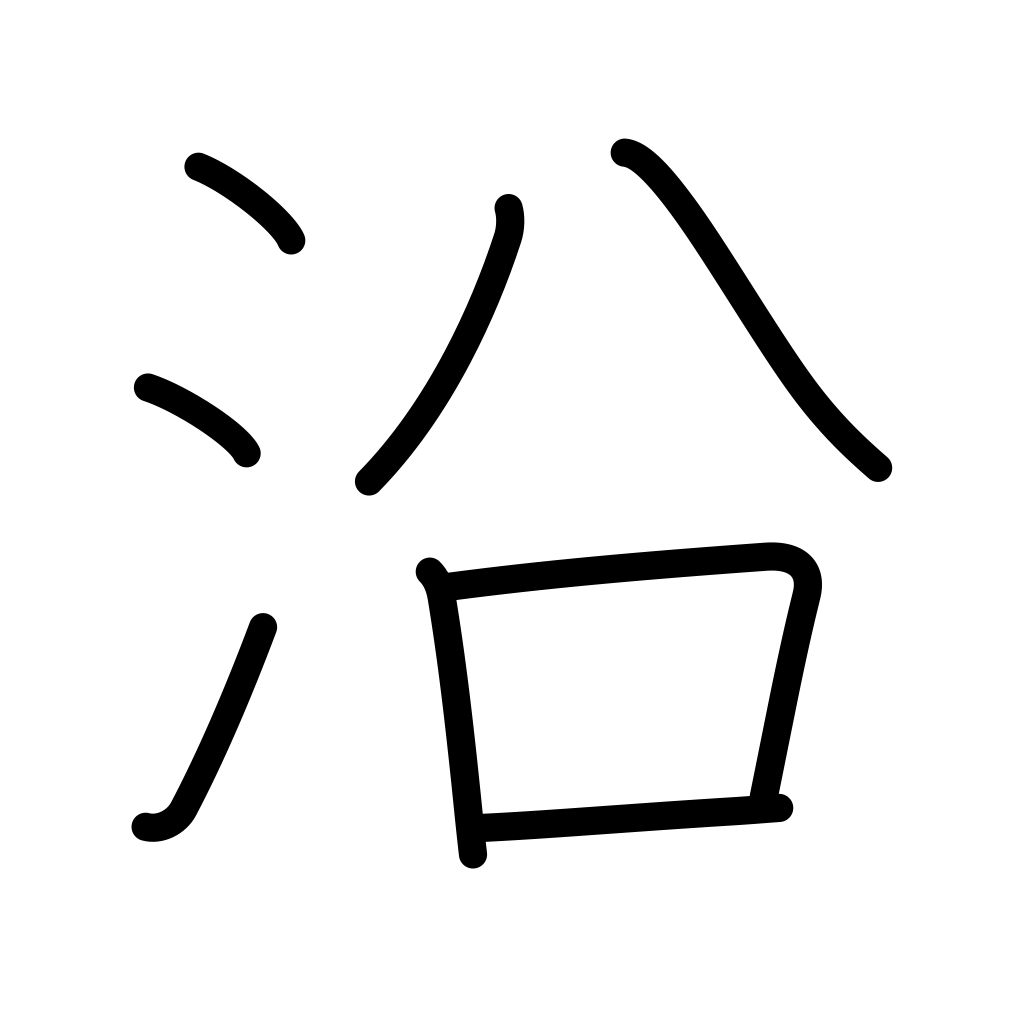
Meaning: run alongside, follow along, run along, lie along